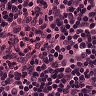
Metastatic tissue present: no